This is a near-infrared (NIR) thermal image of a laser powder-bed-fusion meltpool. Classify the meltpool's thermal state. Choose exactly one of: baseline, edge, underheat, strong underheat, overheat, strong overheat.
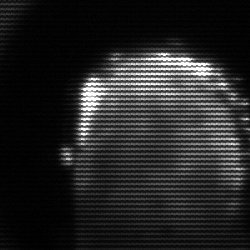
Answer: baseline